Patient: sex M, age 76
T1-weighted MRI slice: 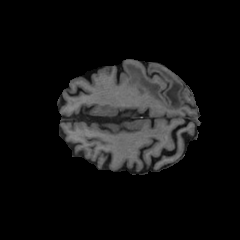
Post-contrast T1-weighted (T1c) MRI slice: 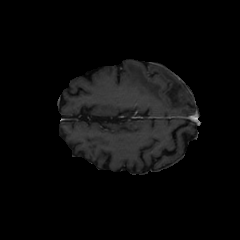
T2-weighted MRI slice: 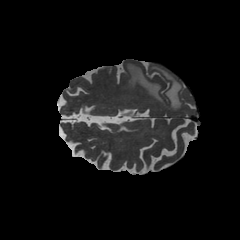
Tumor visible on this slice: yes
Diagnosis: Glioblastoma, IDH-wildtype
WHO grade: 4